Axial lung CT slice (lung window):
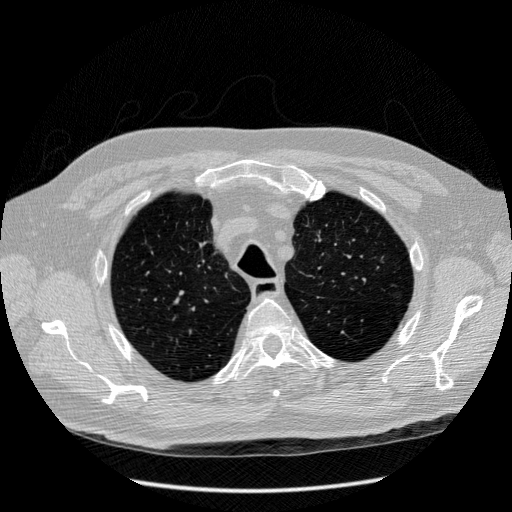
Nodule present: no